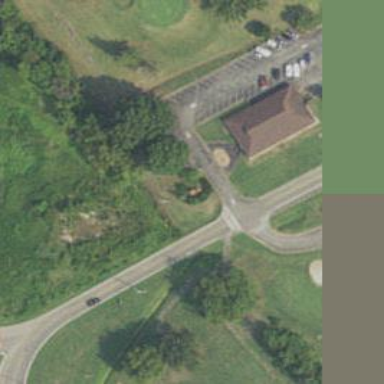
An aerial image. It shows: Path designated for golf carts.